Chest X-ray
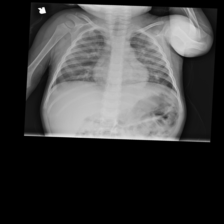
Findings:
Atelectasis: negative
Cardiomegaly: negative
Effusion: negative
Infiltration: negative
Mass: negative
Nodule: positive
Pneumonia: negative
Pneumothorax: negative
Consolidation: negative
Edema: negative
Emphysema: negative
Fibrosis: negative
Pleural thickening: negative
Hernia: negative